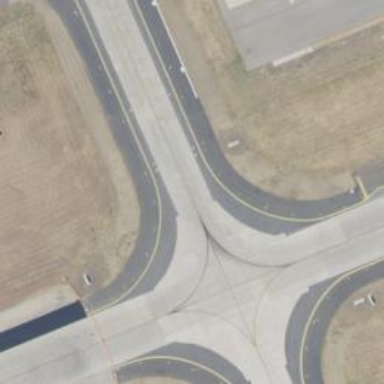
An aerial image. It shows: Image of taxiway at airport.